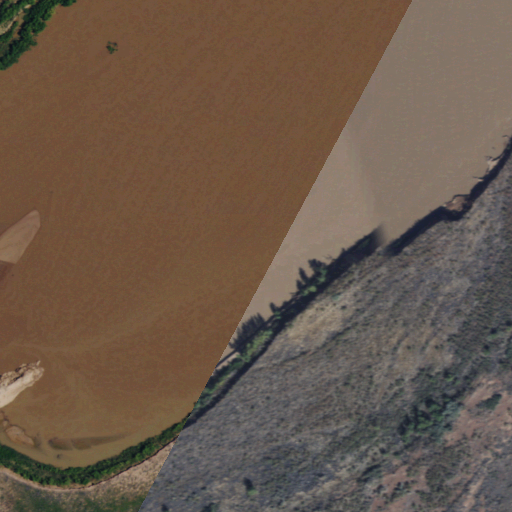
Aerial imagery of valley in Nevada named Iceberg Canyon containing open water, grassland, herbaceous wetlands, barren land, woody wetlands, and shrub